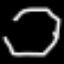
Label: octagon